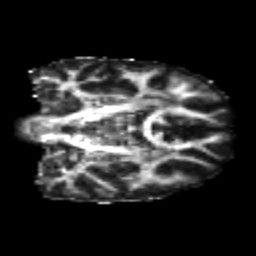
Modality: FA
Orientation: coronal
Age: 22
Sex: female
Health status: healthy
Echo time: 0.074 s